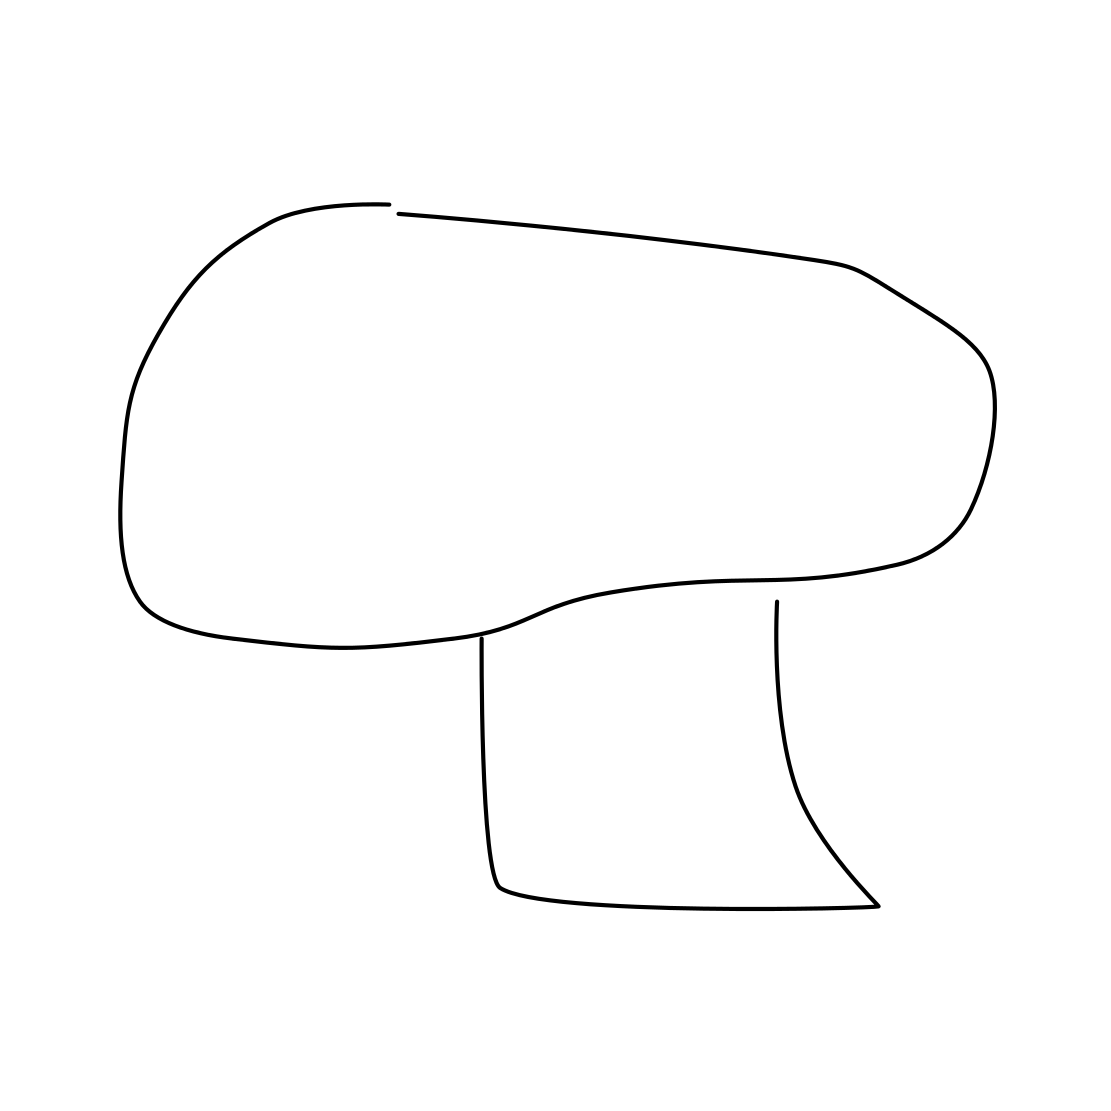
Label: mushroom